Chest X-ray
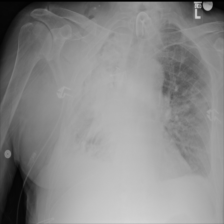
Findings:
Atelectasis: negative
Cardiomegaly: negative
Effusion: negative
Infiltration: negative
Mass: negative
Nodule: negative
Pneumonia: negative
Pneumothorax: negative
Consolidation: negative
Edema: negative
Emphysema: negative
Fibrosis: negative
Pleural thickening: negative
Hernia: negative